Field crop: maize
Growth stage: 2
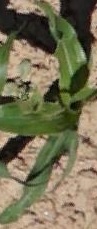
Species: maize